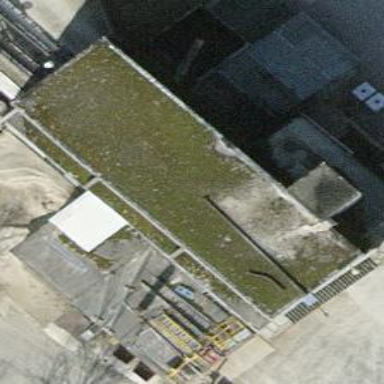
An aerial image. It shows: Industrial building.